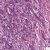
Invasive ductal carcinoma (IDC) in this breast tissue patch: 1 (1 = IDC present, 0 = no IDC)